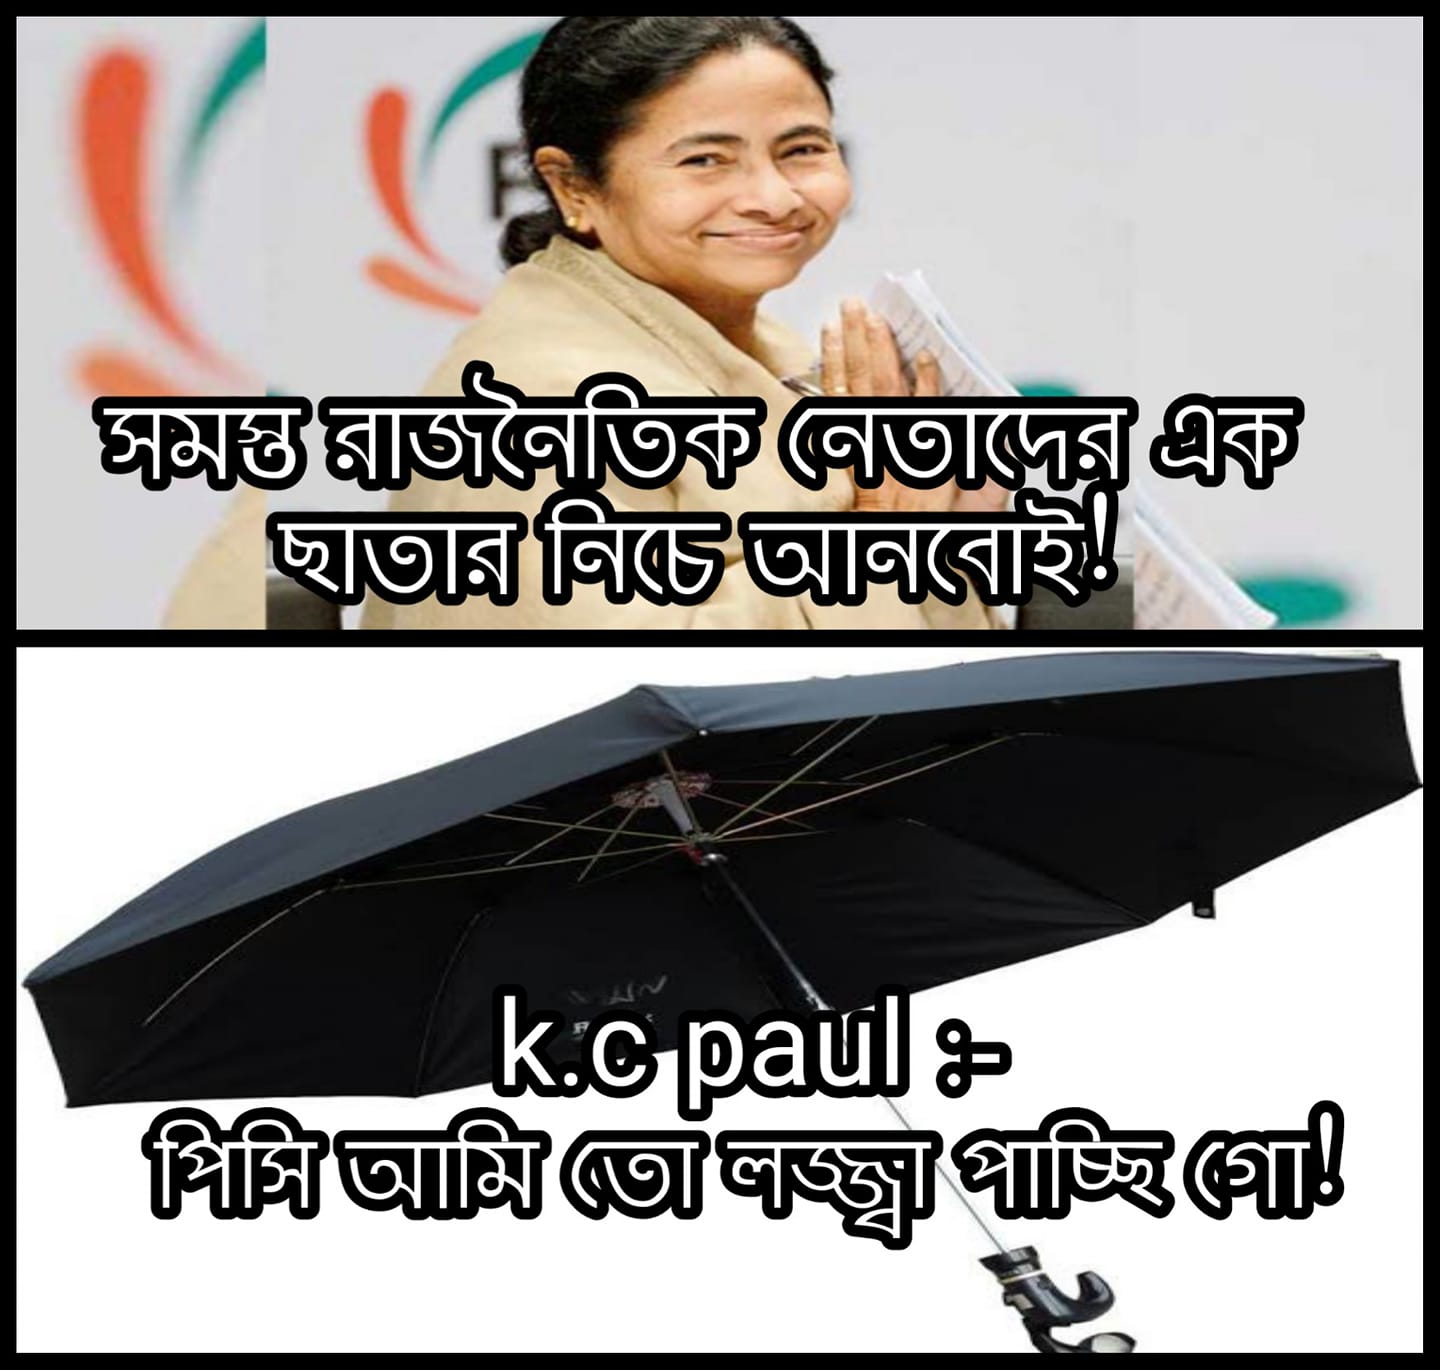
Caption: সমস্ত রাজনৈতিক নেতাদের এক ছাতার নিচে আনবোই   K.c paul :-      পিসি আমি তো লজ্জা পাচ্ছি গো !
Label: non-hate